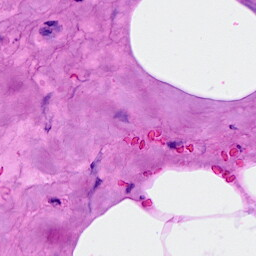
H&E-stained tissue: Breast